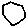
Label: hexagon